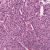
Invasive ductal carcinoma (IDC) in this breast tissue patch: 1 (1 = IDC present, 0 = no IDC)